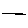
Label: line